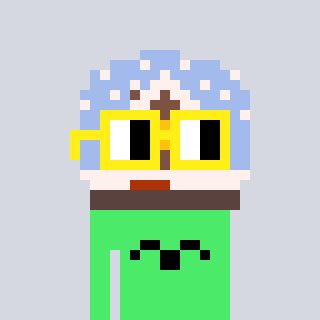
a pixel art character with square yellow glasses, a snow globe-shaped head and a teal-colored body on a cool background